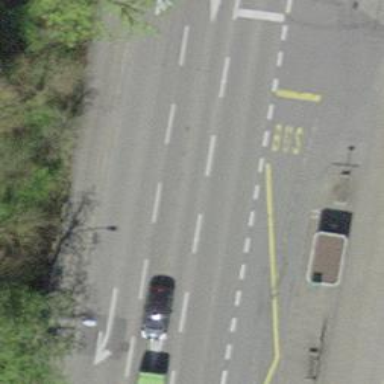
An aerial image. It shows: Secondary road with asphalt surface and dedicated cycle lane.